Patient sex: F
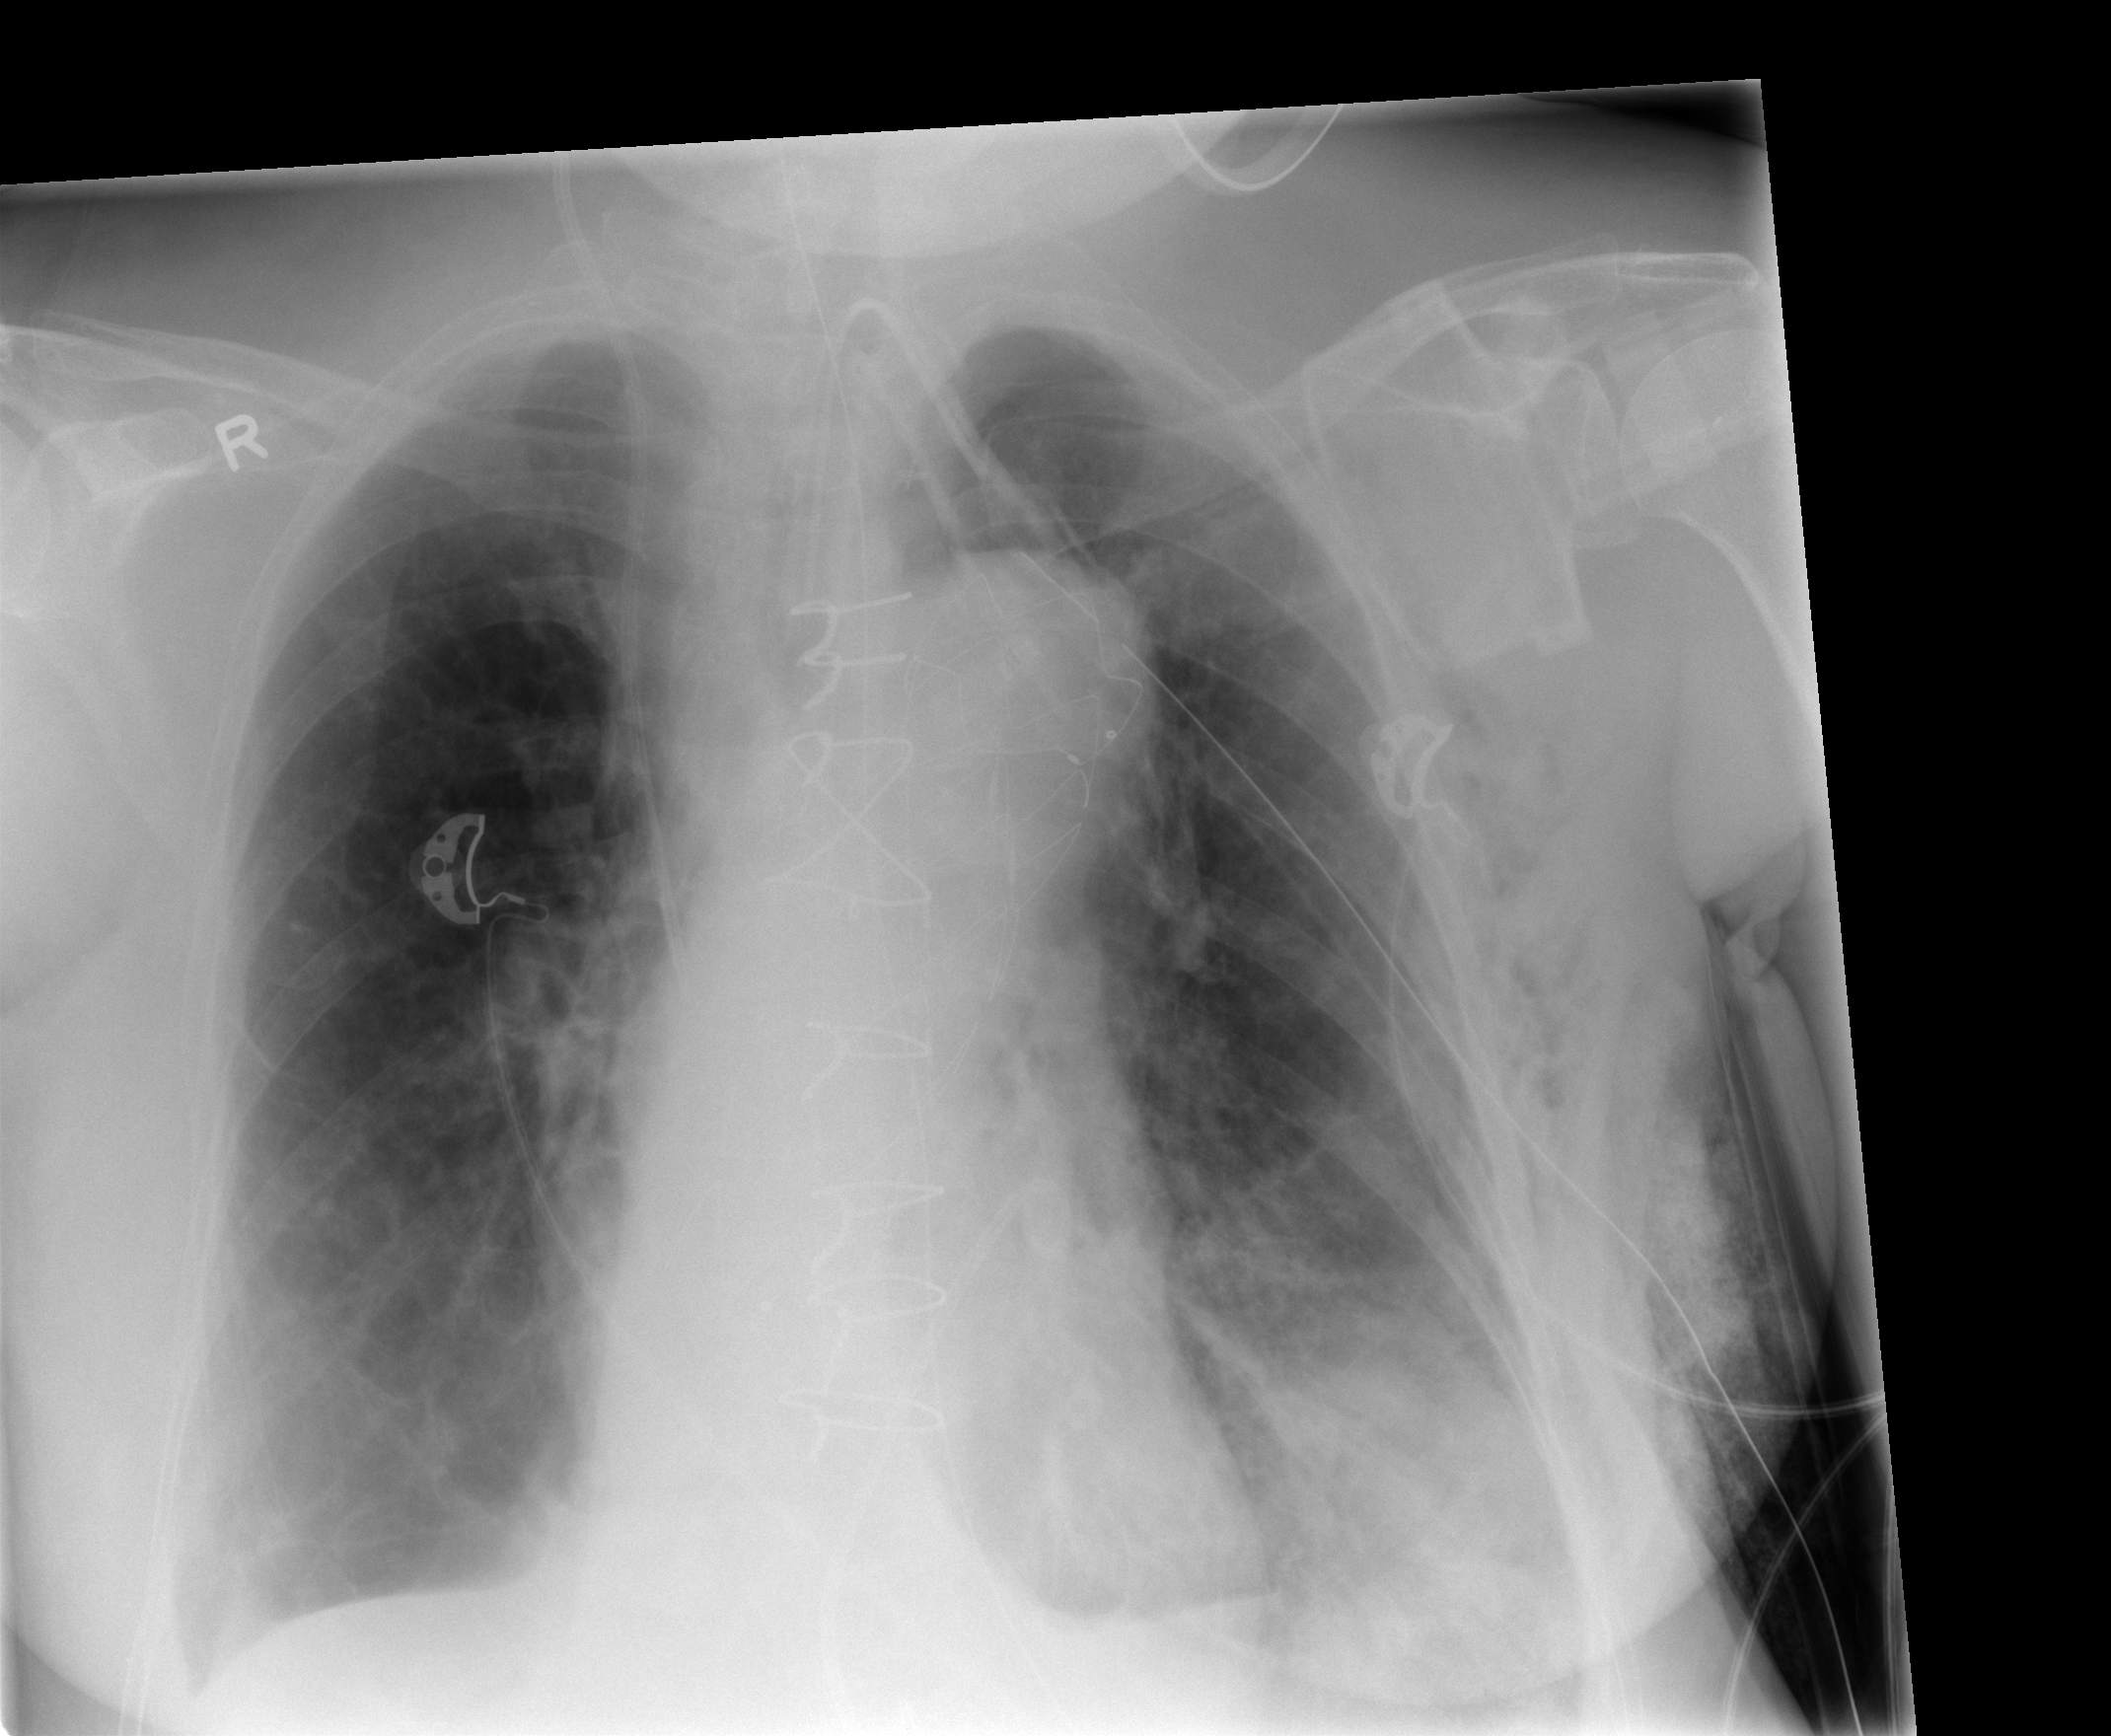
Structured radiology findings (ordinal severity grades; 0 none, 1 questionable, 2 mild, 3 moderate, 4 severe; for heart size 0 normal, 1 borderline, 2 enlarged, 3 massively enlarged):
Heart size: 0
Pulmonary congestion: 1
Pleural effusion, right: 2
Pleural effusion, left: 2
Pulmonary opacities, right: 0
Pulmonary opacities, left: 3
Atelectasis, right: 2
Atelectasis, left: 2